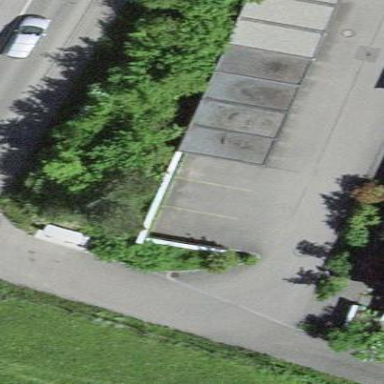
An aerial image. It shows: Street side parking area.